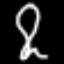
Label: hourglass